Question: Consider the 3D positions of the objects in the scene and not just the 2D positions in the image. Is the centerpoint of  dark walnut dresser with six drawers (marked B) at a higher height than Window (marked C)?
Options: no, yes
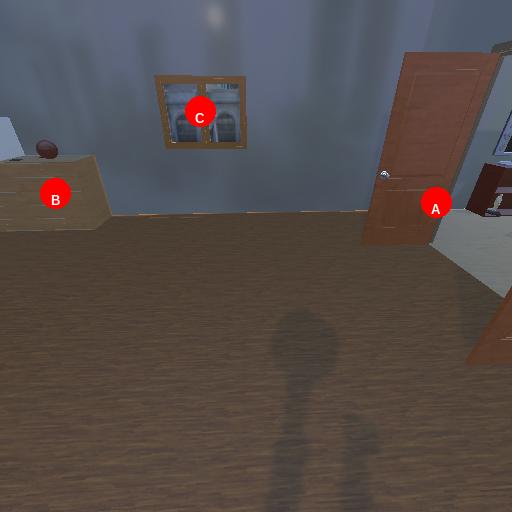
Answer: no